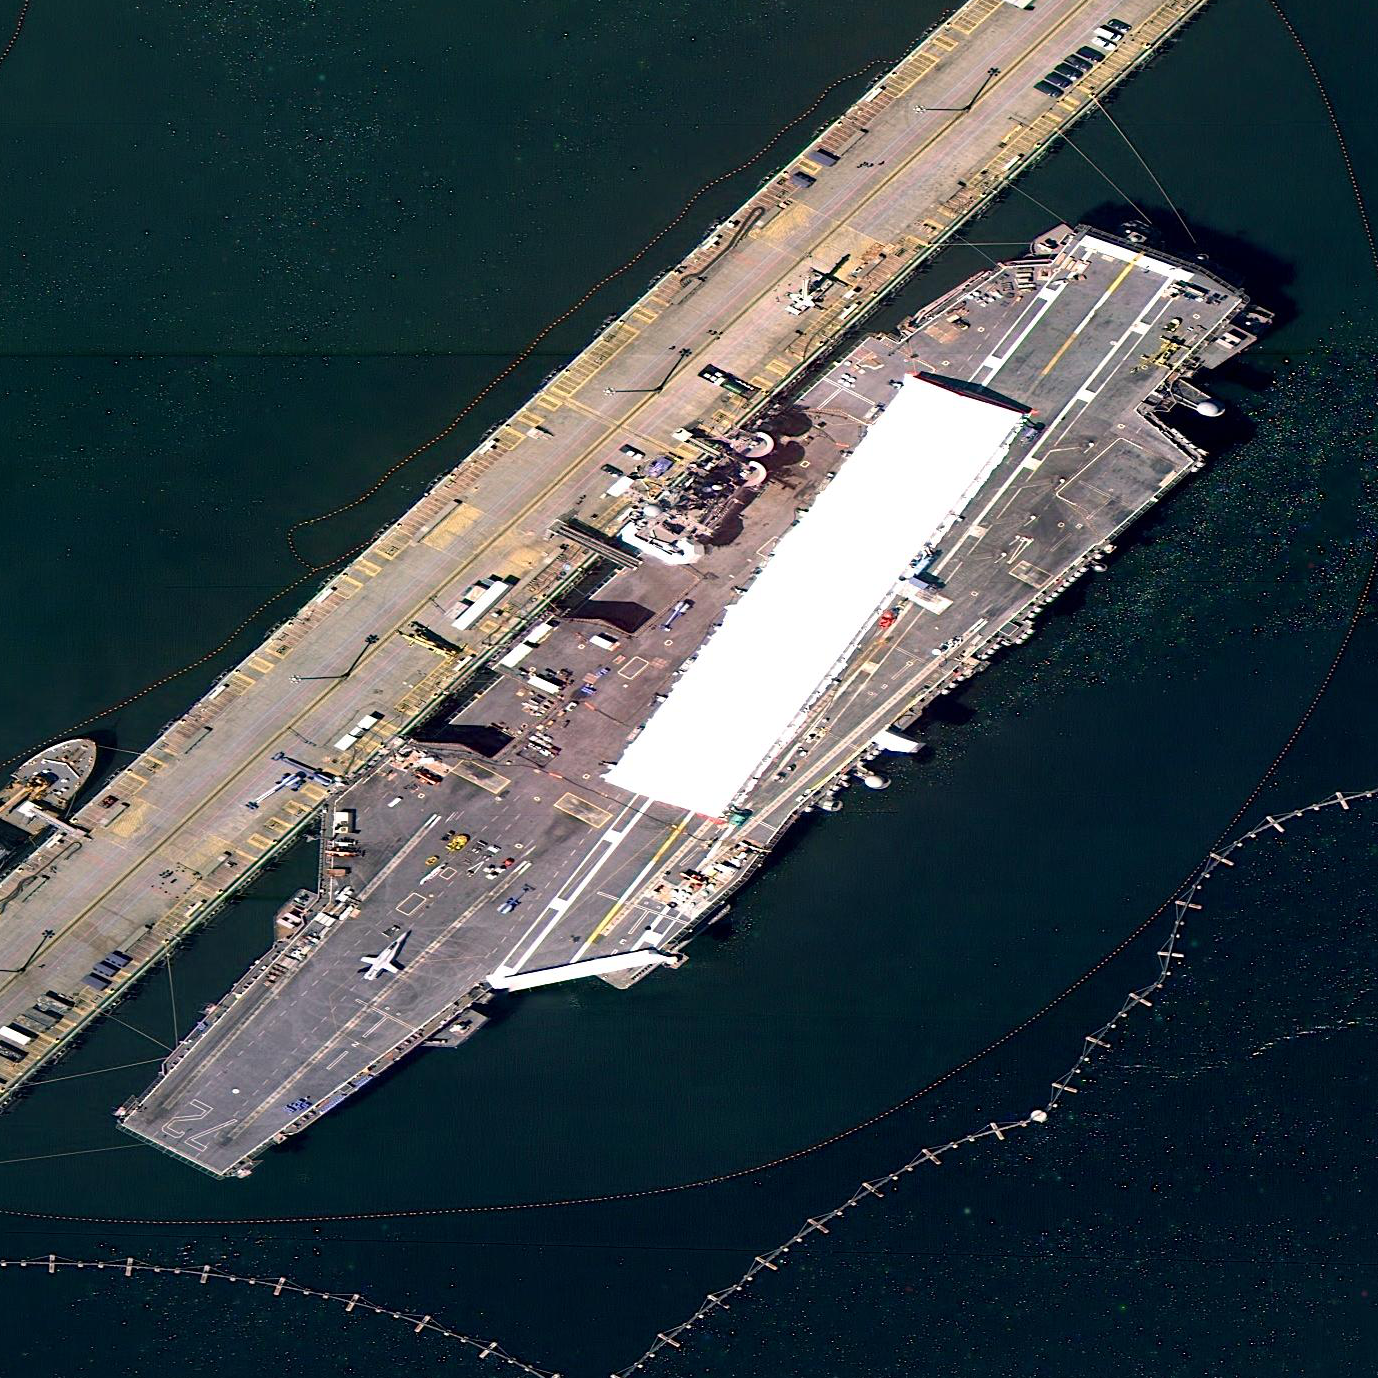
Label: aircraft_carrier